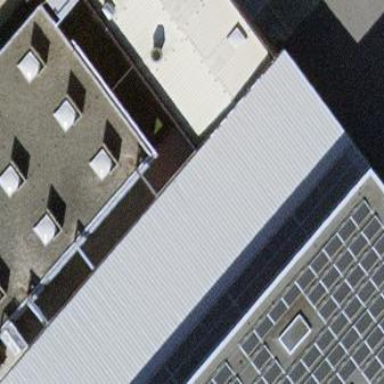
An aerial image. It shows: Industrial building.